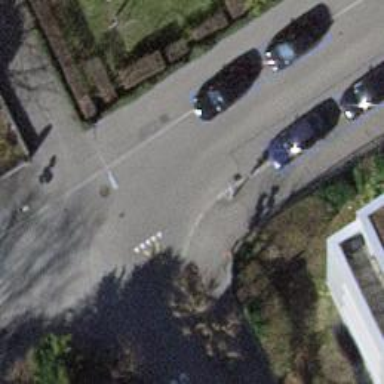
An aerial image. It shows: Residential road with asphalt surface. There are separate sidewalks on both sides and opposite cycleway.